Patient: sex M, age 36
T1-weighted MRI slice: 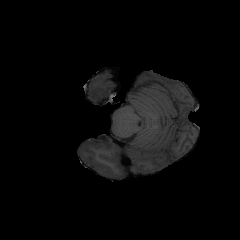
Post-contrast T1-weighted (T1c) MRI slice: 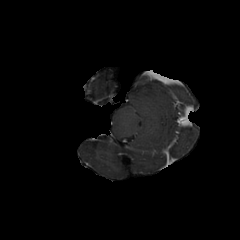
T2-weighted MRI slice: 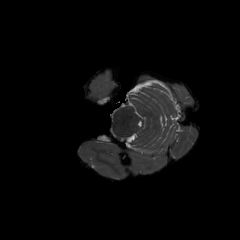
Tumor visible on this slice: no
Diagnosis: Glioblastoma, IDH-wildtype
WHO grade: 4